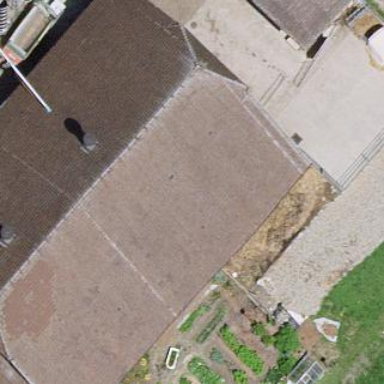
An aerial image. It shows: Rural barn.